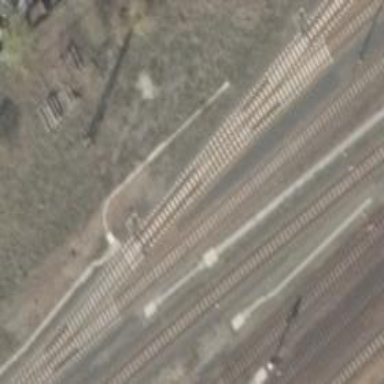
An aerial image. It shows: Railway switch.